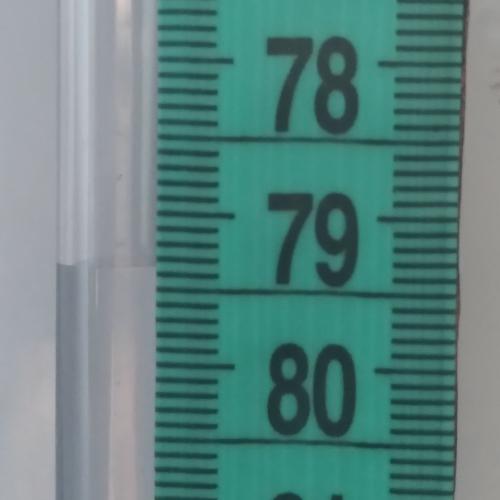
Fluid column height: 79.4 cm